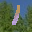
Label: 1